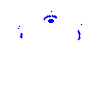
Particle: pion